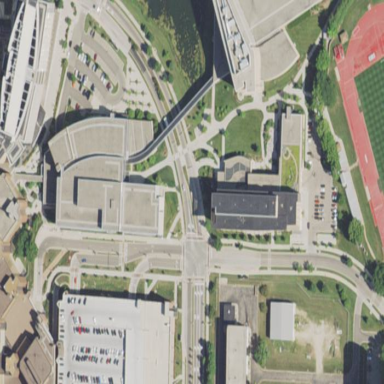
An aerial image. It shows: University building.